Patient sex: M
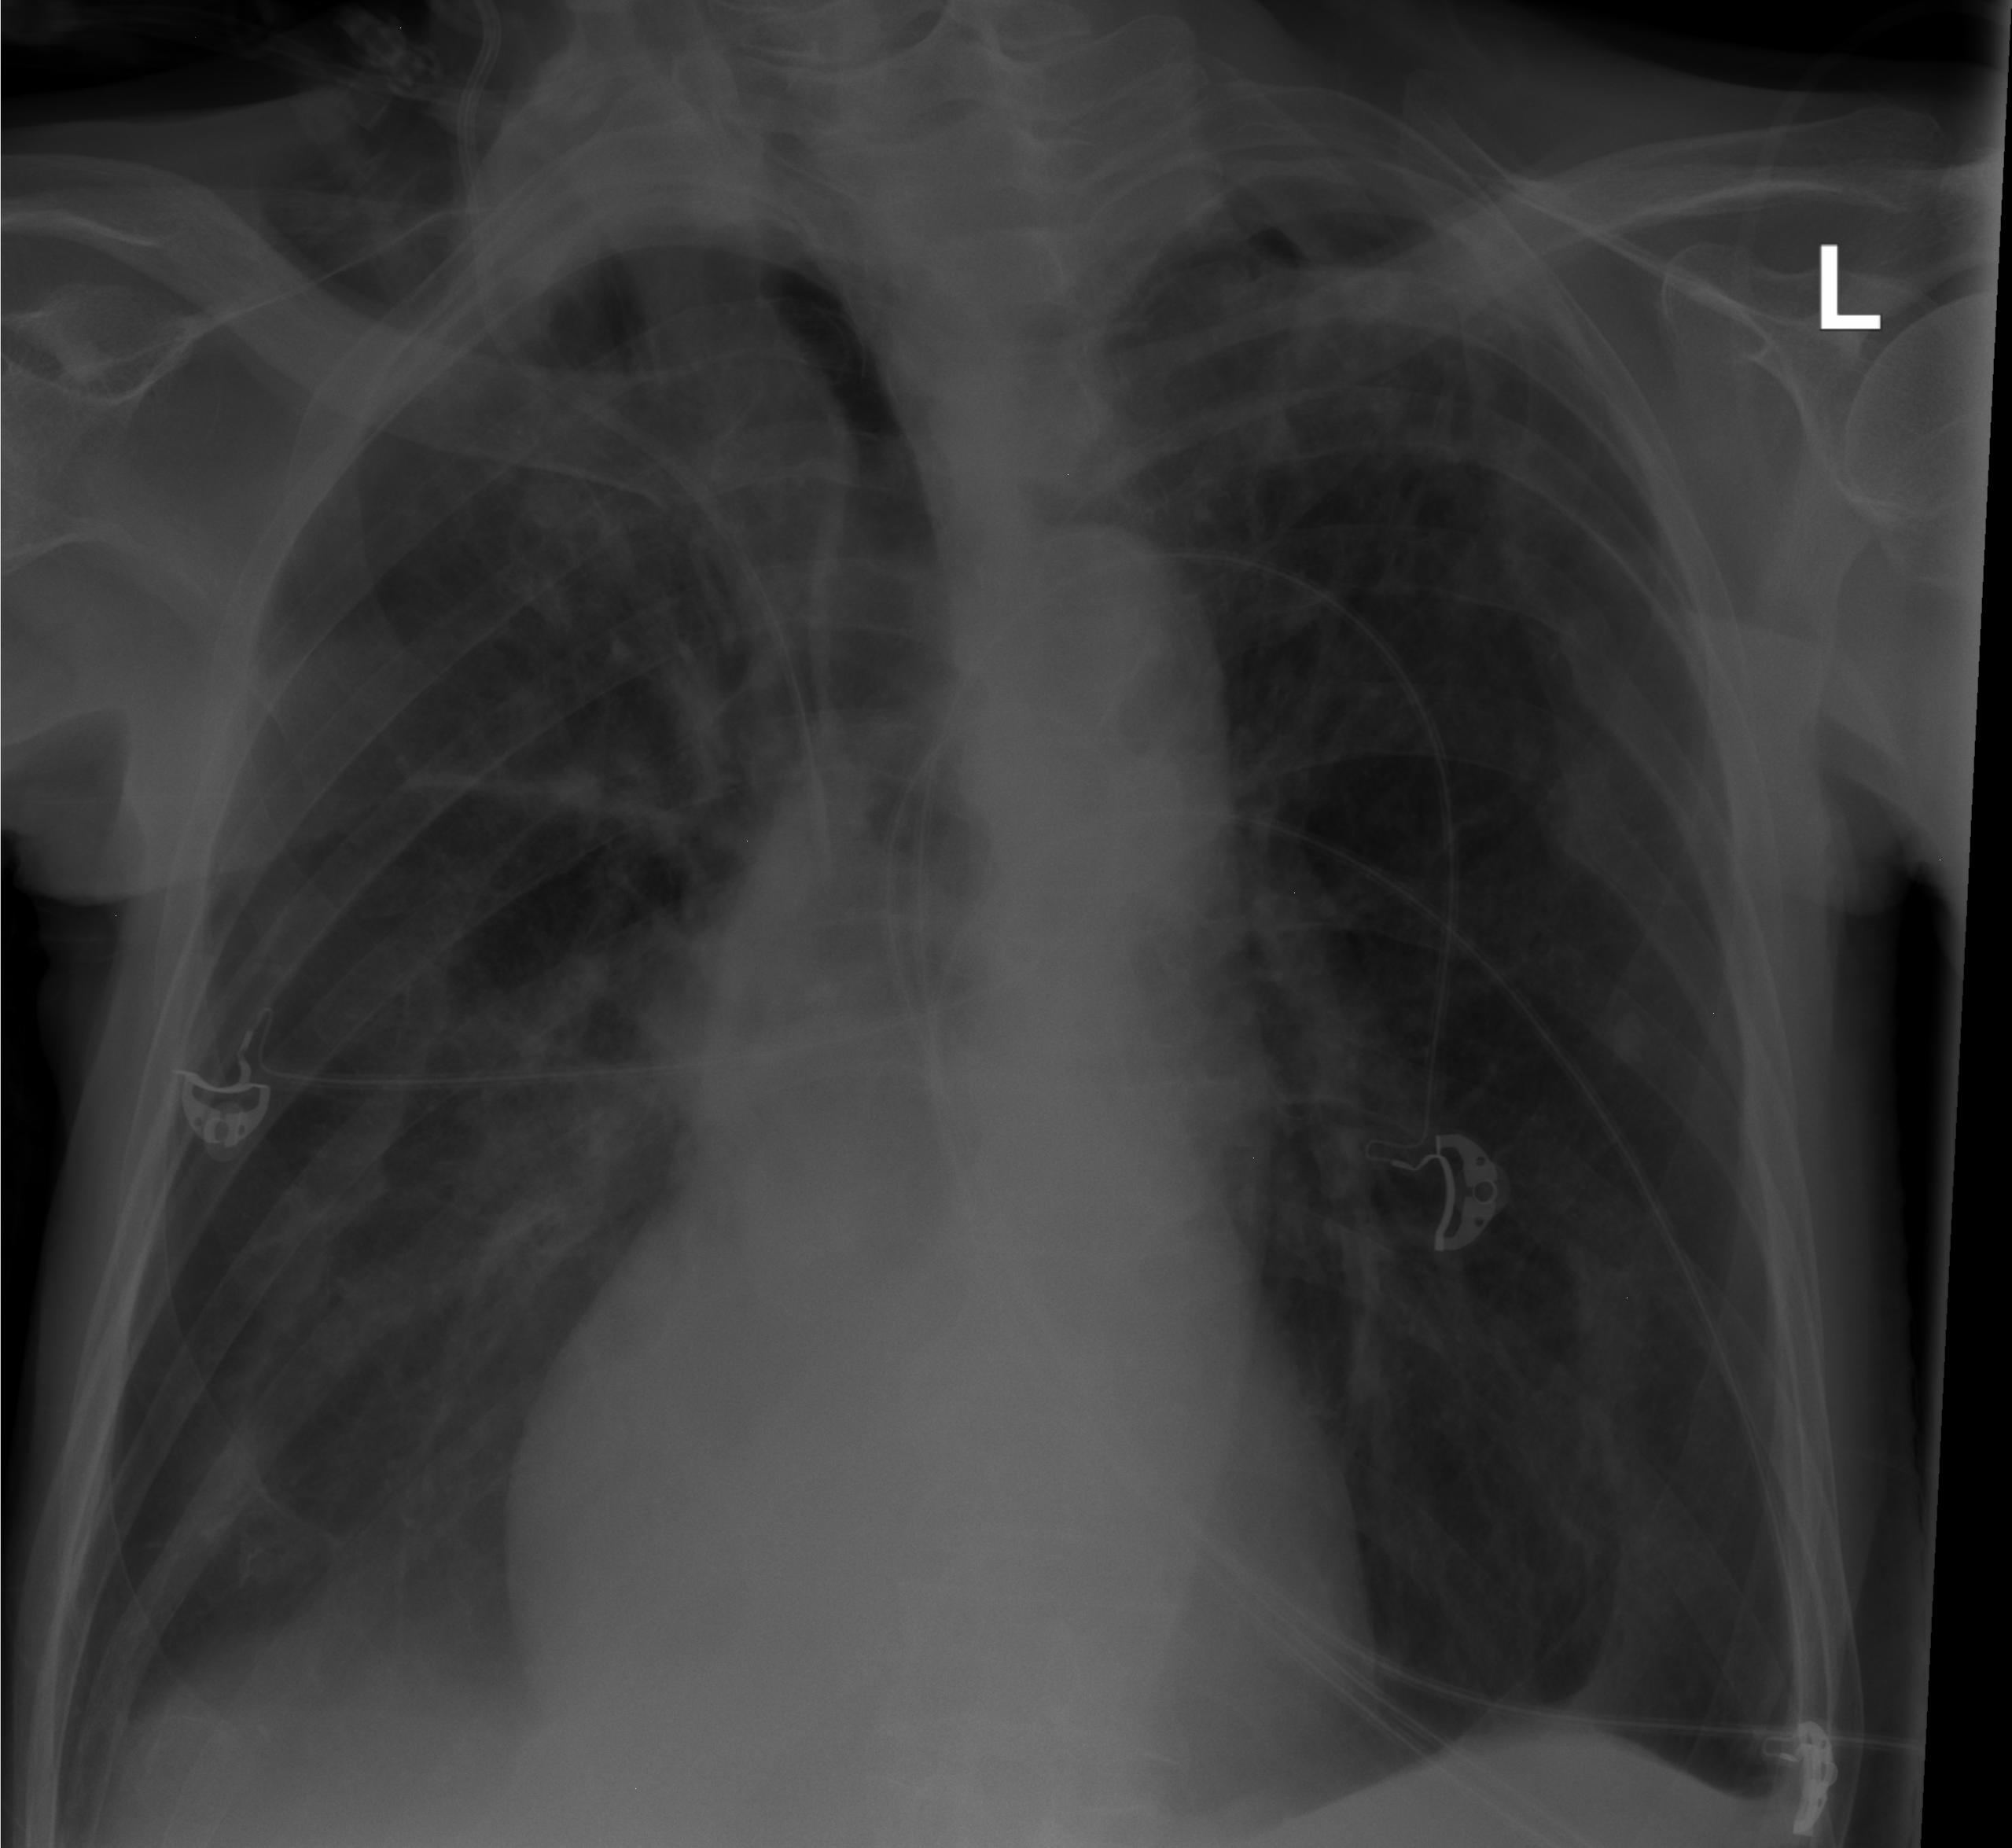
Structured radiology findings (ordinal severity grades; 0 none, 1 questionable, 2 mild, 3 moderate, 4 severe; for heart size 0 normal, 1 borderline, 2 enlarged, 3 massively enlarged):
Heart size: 0
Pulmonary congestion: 0
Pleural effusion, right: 0
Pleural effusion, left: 0
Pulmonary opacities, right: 0
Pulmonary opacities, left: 0
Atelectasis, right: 2
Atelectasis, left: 0